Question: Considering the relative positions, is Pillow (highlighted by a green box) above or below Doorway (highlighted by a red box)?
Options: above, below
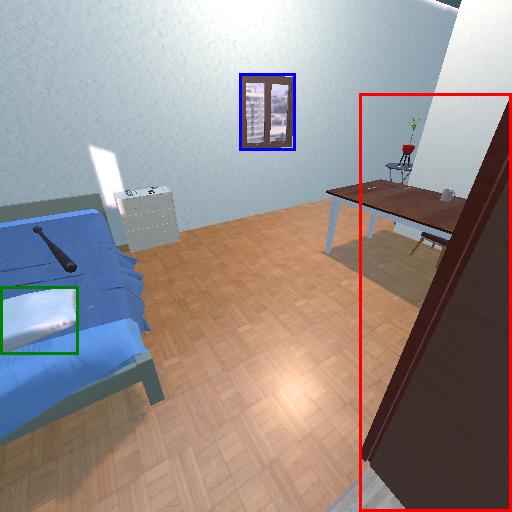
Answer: above